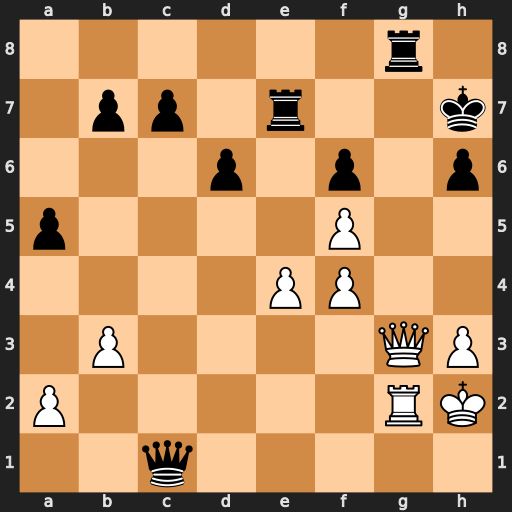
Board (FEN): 6r1/1pp1r2k/3p1p1p/p4P2/4PP2/1P4QP/P5RK/2q5
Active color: w
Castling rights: -
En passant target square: -
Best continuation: Qxg8#